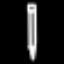
Label: pencil